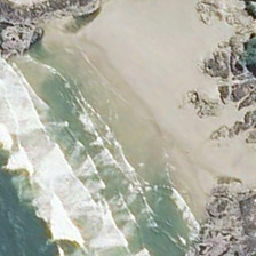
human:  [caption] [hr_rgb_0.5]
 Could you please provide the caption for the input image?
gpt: A sea of white waves, near a beach with many rocky hills.

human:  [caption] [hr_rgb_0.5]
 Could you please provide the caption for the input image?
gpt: The white sea is close to the beach with many rocky hills.

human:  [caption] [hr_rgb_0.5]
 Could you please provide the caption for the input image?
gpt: The sea of white waves is close to the beach with many rocky mounds.

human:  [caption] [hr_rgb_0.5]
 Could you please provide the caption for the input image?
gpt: The white undulating sea is close to the beach with many rocky mounds.

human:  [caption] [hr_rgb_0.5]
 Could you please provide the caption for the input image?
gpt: A white wavy ocean is near a beach and there are many rocky hills.